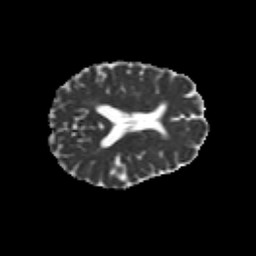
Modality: MD
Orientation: axial
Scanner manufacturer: siemens
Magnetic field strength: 3 T
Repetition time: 6.8 s
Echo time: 0.093 s